Interaction volume radius: 10 \u00c5
Interaction volume height: 10 \u00c5
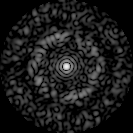
Disorder parameter: 0.8204